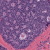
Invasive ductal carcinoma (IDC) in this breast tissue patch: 0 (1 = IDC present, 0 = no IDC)